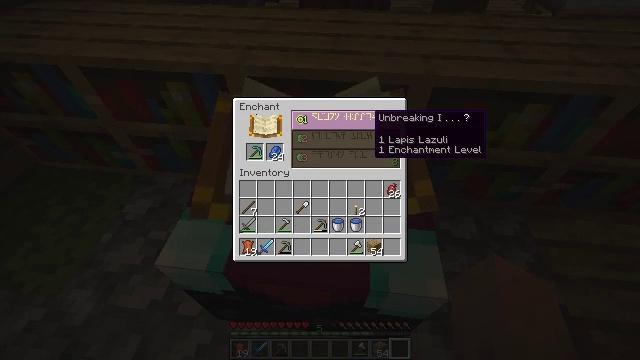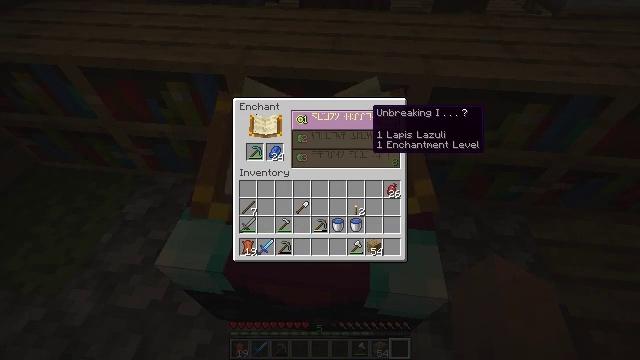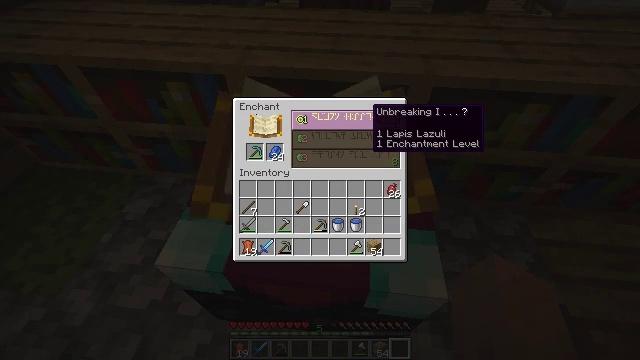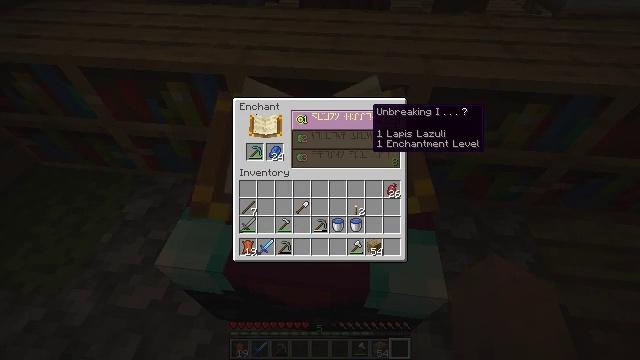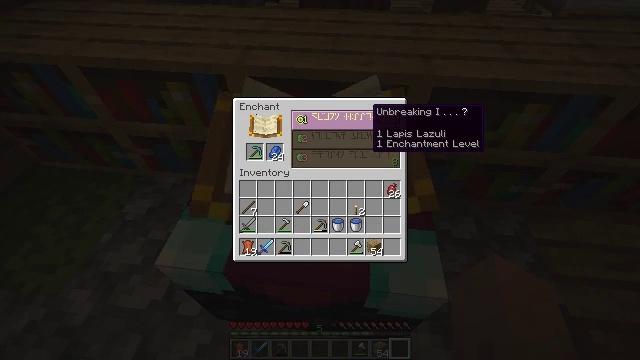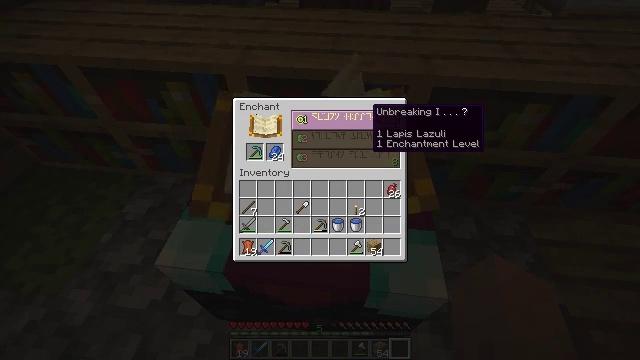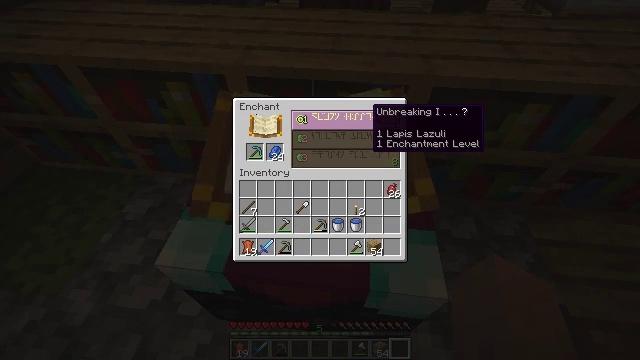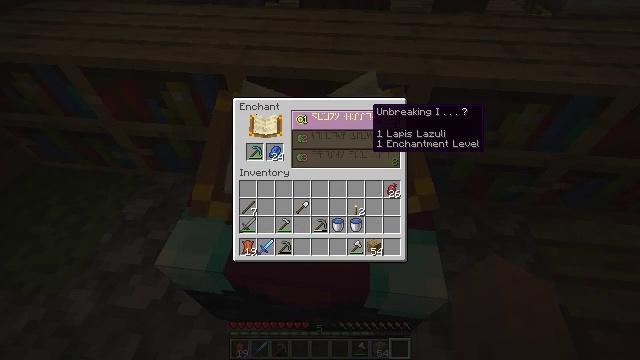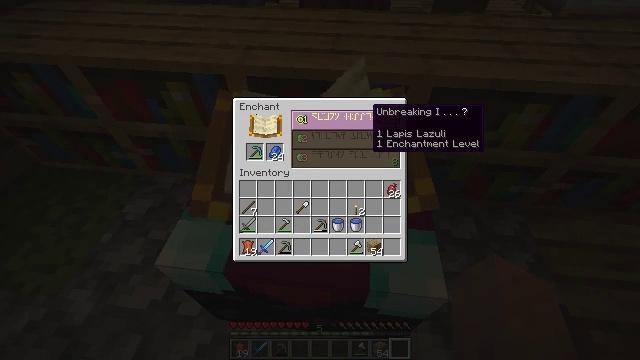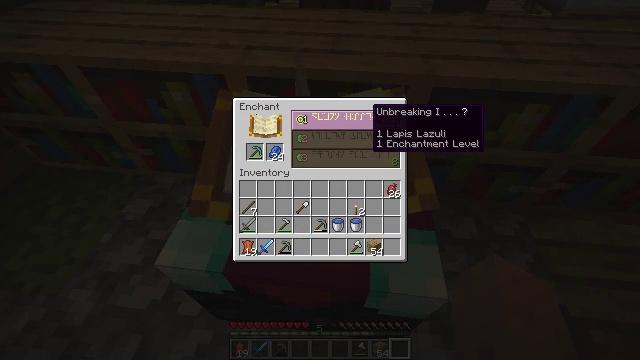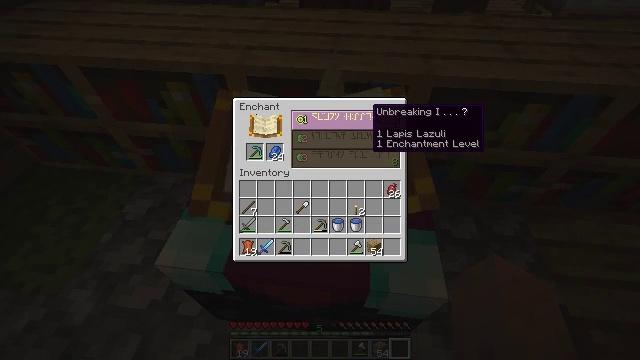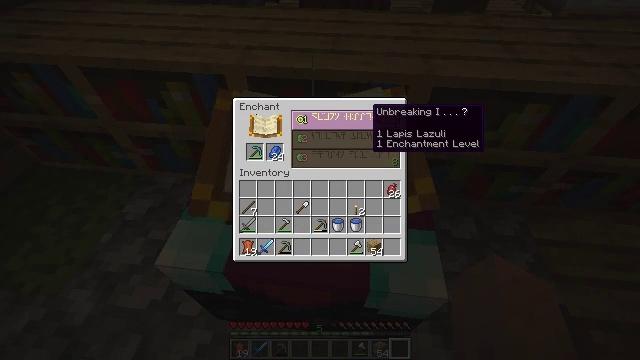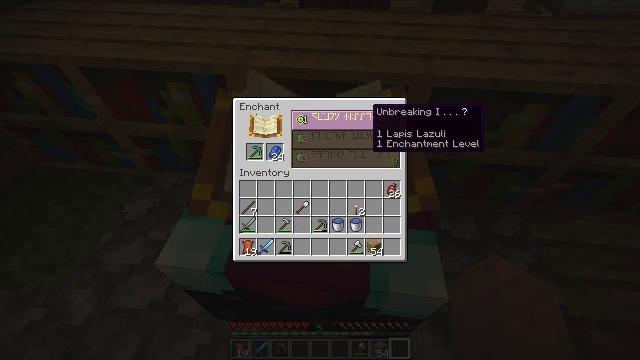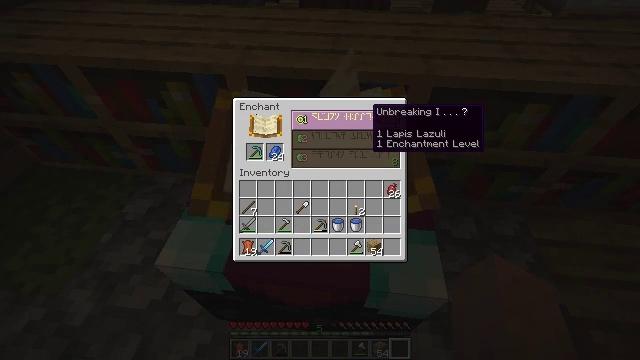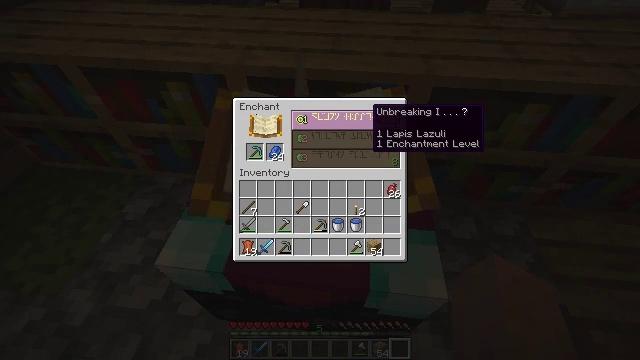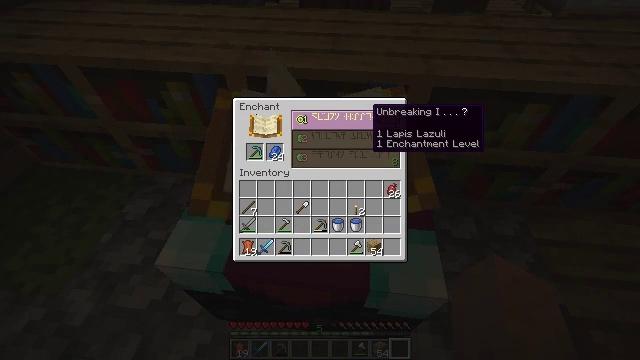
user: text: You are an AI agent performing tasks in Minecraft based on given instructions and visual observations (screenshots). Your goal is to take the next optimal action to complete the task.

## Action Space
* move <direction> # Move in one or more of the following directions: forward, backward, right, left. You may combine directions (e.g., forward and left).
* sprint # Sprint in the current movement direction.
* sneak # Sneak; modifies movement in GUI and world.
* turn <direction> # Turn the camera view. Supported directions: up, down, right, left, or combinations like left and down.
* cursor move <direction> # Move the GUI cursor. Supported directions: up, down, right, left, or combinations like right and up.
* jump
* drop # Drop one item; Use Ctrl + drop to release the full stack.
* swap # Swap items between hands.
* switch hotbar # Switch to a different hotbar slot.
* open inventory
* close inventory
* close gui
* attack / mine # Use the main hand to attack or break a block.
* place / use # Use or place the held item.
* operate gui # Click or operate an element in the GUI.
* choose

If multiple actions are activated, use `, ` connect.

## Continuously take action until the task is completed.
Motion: motion action
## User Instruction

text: Collect books by breaking the bookshelf.
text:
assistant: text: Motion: no_op
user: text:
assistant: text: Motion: no_op
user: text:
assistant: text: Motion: no_op
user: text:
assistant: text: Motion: no_op
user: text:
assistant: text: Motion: no_op
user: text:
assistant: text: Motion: no_op
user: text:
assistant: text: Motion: no_op
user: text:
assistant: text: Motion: no_op
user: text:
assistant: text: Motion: no_op
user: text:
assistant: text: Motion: no_op
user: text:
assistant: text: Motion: no_op
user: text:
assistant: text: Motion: no_op
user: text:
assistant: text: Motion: no_op
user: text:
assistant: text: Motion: no_op
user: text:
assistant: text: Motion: no_op
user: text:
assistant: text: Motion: no_op
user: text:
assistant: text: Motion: no_op
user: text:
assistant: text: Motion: no_op
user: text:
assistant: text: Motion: no_op
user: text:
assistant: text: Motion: no_op
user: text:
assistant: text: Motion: no_op
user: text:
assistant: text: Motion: no_op
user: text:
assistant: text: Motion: no_op
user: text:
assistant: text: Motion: no_op
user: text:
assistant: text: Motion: no_op
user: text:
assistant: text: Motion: no_op
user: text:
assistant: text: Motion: no_op
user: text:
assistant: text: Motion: no_op
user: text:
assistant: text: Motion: no_op
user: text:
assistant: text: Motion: no_op